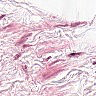
Metastatic tissue present: no